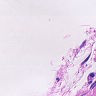
Metastatic tissue present: no